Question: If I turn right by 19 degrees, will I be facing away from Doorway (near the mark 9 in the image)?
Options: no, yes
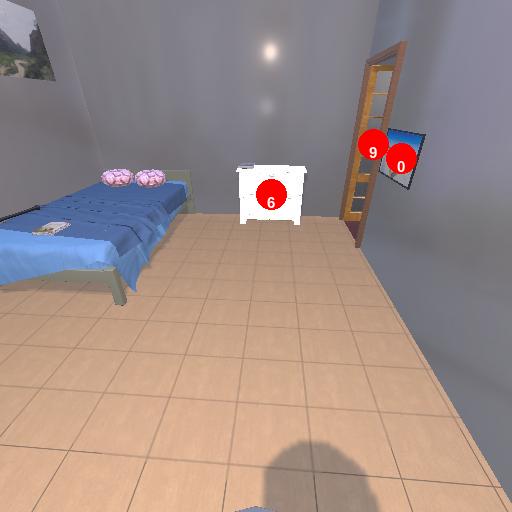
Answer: no